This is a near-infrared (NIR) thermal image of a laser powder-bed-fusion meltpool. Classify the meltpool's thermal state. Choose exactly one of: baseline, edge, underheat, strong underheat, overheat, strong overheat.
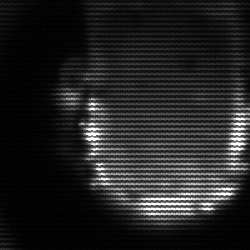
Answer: baseline